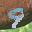
Label: 9